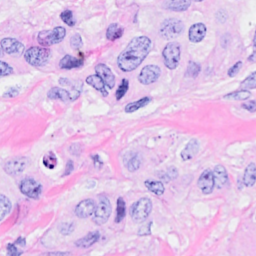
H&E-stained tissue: Breast